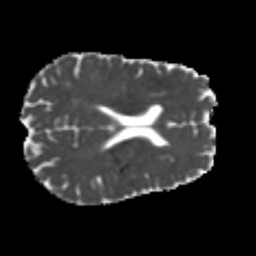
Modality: MD
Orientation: axial
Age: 25
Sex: male
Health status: healthy
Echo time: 0.074 s